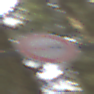
Verkehrszeichen: Ueberholverbot
Umgebung: Outdoor, Nature
Tageszeit: MorningAfternoon
Wetter: Overcast
Licht: Natural
Jahreszeit: Winter
Kontrast: LowContrast